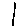
Label: line